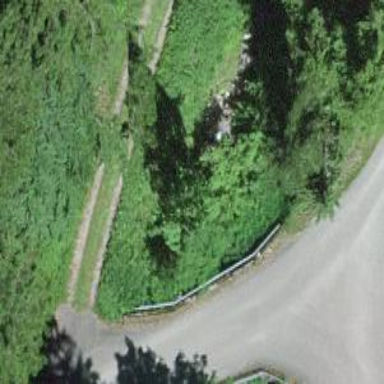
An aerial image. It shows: Culvert tunnel.